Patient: sex M, age 58
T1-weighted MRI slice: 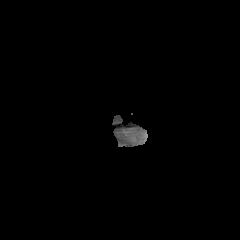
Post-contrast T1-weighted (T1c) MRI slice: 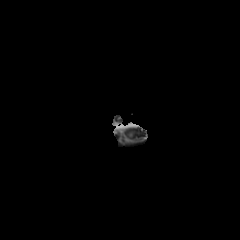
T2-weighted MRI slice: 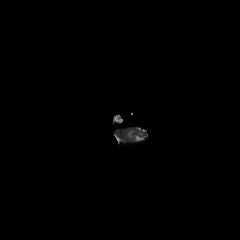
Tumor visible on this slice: yes
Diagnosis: Glioblastoma, IDH-wildtype
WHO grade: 4